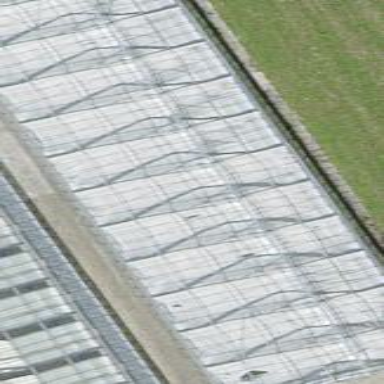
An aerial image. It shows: Greenhouse.